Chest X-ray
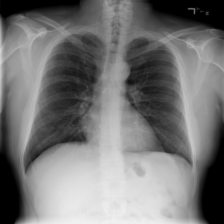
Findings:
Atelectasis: negative
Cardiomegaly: negative
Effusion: negative
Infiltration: negative
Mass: negative
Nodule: negative
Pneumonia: negative
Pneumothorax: negative
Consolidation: negative
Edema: negative
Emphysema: negative
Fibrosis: negative
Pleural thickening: negative
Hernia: negative